Interaction volume radius: 5 \u00c5
Interaction volume height: 10 \u00c5
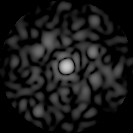
Disorder parameter: 0.8127